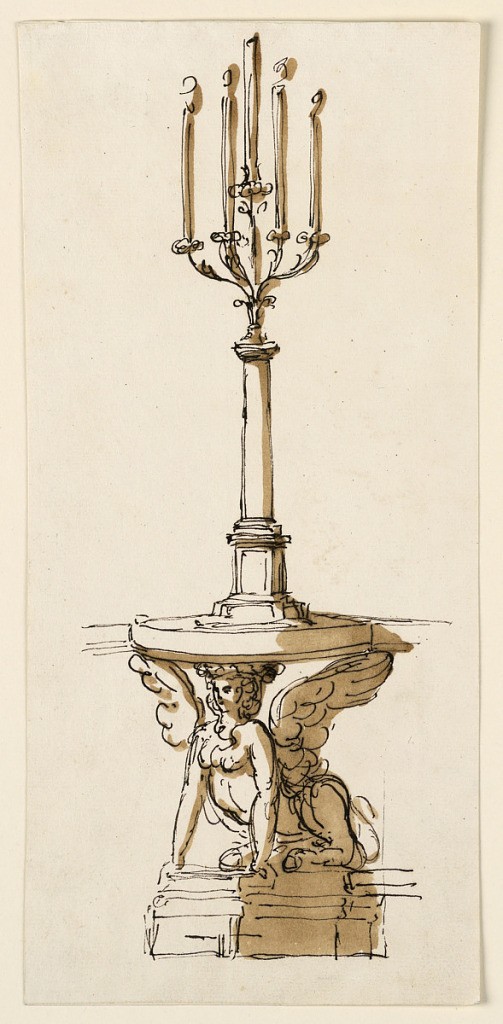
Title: Design for Arabesque in Candelabra Form, Probably for the Red Room in the Palazzo Altieri, Rome
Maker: Giuseppe Barberi, Italian, 1746–1809
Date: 1787–1793
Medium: Pen and brown ink, brush and brown wash on off-white laid paper, lined
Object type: Drawing
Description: A sitting sphynx supports with head and wings the top which is semi-circular. Below is a high base in the height of the lower frame of the dado of the room. The candlestick is a monumental column with, on top, one straight central and four curved branchs with candles. The four lower ones are burning.